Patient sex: M
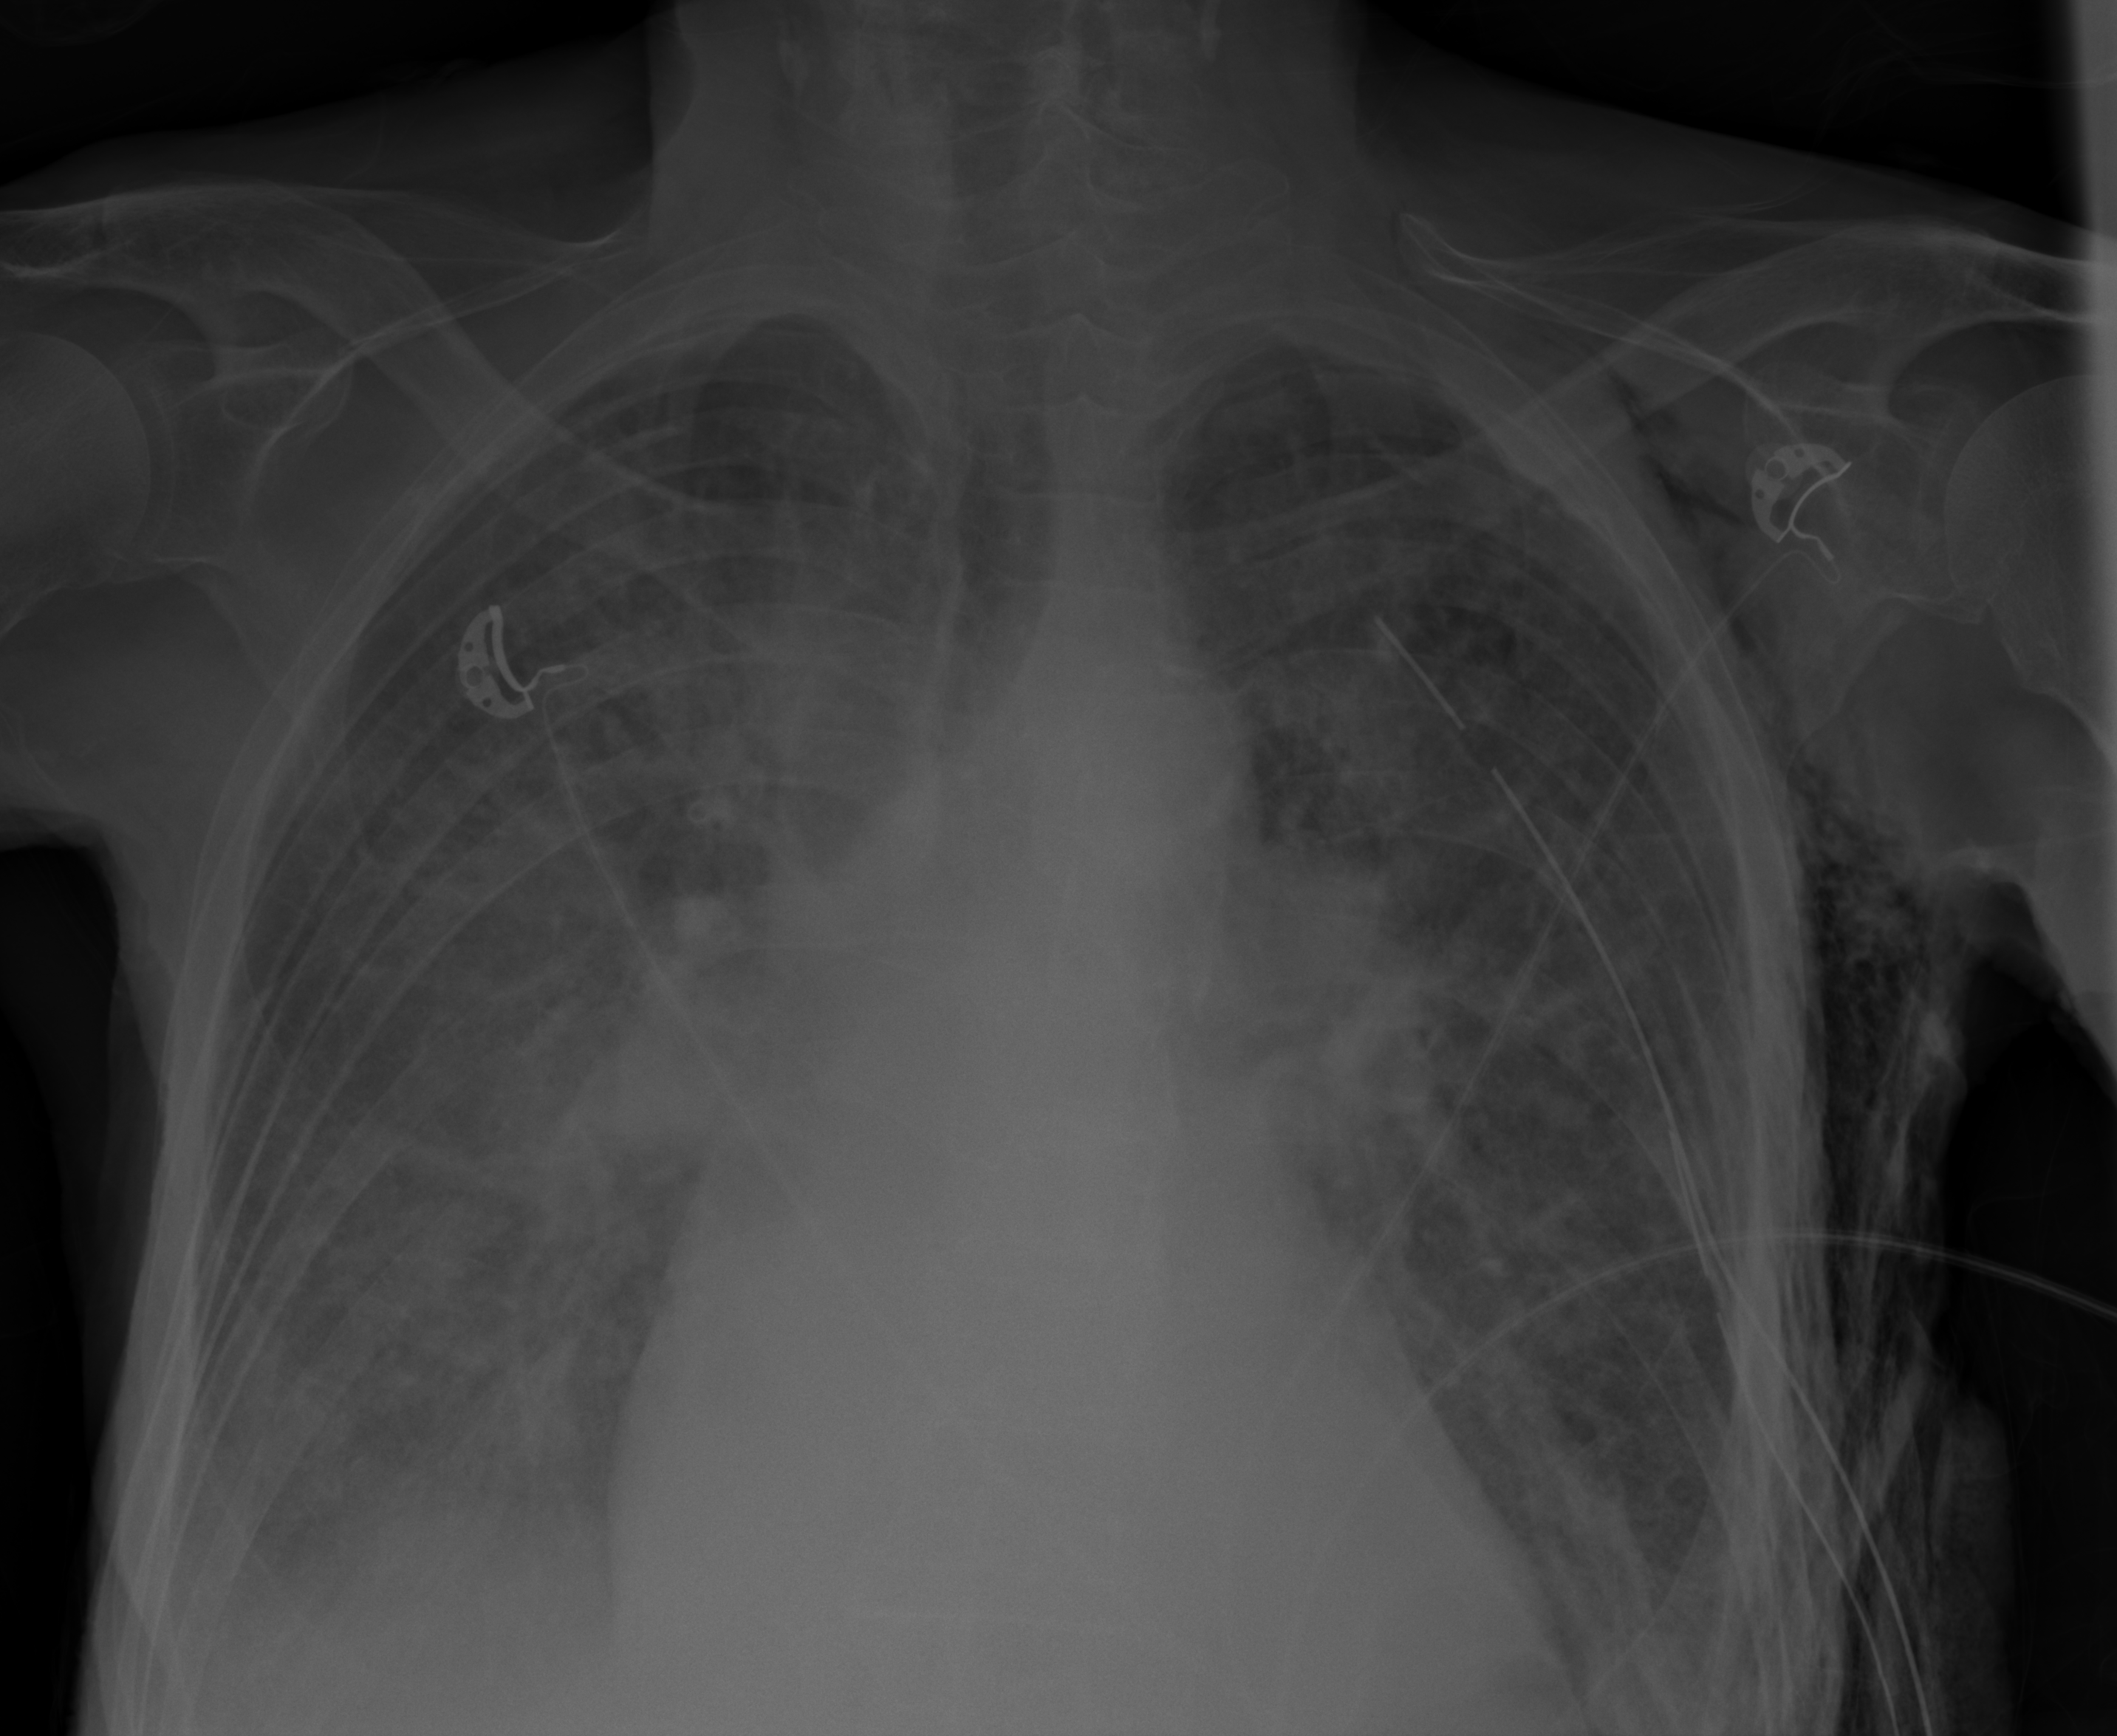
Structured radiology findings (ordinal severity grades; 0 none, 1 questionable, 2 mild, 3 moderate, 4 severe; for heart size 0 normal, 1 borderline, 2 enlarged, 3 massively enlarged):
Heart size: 1
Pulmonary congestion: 3
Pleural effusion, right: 3
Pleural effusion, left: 2
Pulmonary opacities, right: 3
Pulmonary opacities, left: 2
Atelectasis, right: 3
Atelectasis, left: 2